Question: I've been trying to code a sphere in opengl using various code snippets online, but after running the code theres a stray vertex and I'm not sure where my code has missed it:

CODE:
'''
float Lats = 1/(float)(longitude-1);
float Longs = 1/(float)(latitude-1);
int r,s;
vector<GLfloat> vertices;
vector<GLfloat> normals;
vector<GLfloat> texcoords;
vector<GLushort> indices;
for(r = 0; r < longitude; r++)
{
for(s = 0; s < latitude; s++)
{
float const x = cos(2*M_PI * s * Longs) * sin( M_PI * r * Lats );
float const y = sin( -M_PI_2 + M_PI * r * Lats );
float const z = sin(2*M_PI * s * Longs) * sin( M_PI * r * Lats );
vertices.push_back(x * getR());
vertices.push_back(y * getR());
vertices.push_back(z * getR());
normals.push_back(x);
normals.push_back(y);
normals.push_back(z);
texcoords.push_back(s*Lats);
texcoords.push_back(r*Longs);
}
}
for(r = 0; r < longitude; r++)
{
for(s = 0; s < latitude; s++)
{
indices.push_back(r * latitude + s);
indices.push_back(r * latitude + (s+1));
indices.push_back((r+1) * latitude + (s+1));
indices.push_back((r+1) * latitude + s);
}
}
'''
Can anyone see where I have gone wrong?
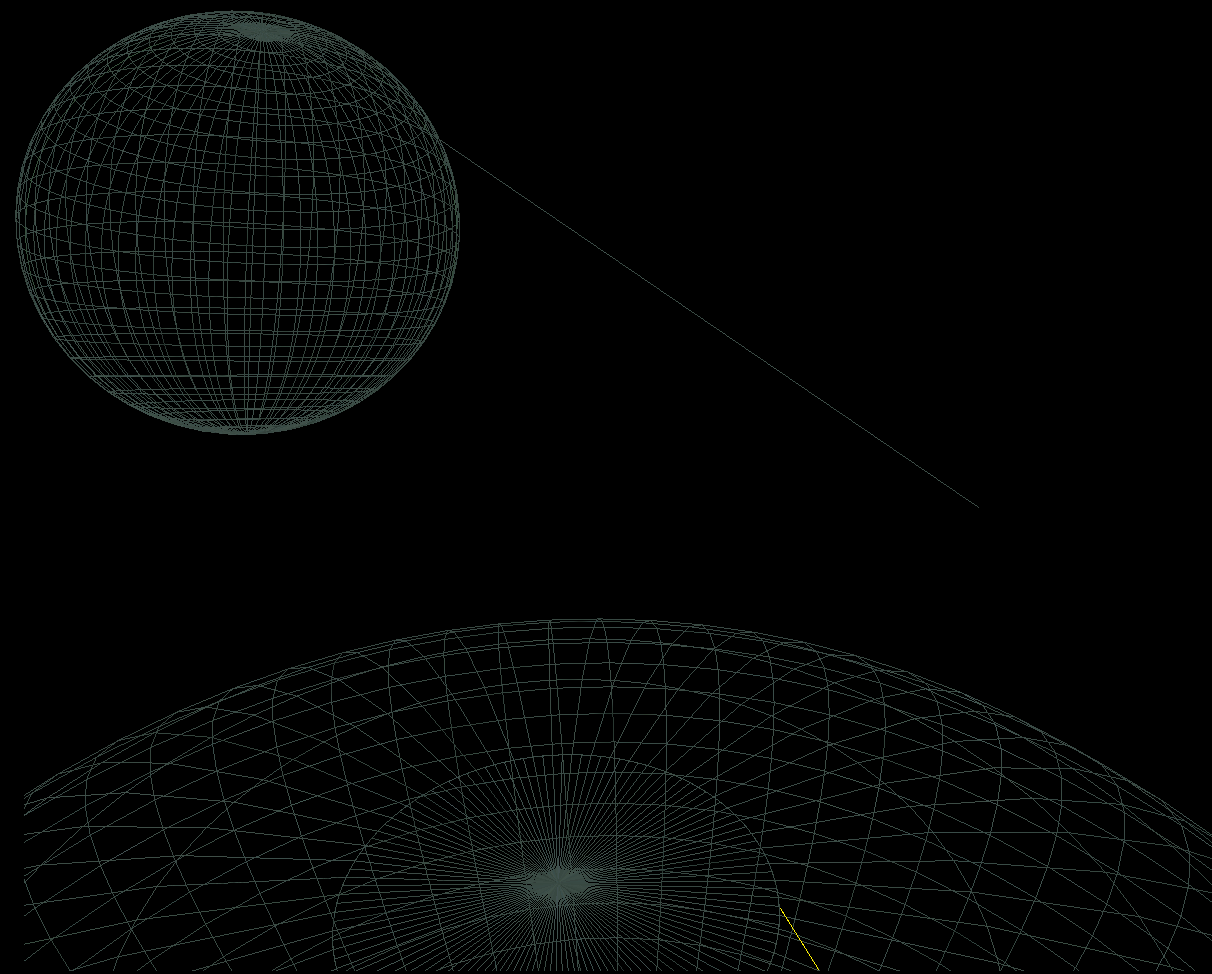
Answer: You are computing,
'''
float Lats = 1/(float)(longitude-1);
float Longs = 1/(float)(latitude-1);
'''
After looking at your code again I think the issue may be a bit more subtle.
You are assuming
'''
2*M_PI/* double */ * (latitude - 1)/*int*/ * 1/(float)(latitude - 1)/*float*/ == 2*M_PI
'''
Because of floating point issues that may not be true. This applies to all the other expressions in sin() & cos()
Probably you are dealing with a loss of precision.
Since it is deterministic you could even fix it up manually at the end. This still applies though.